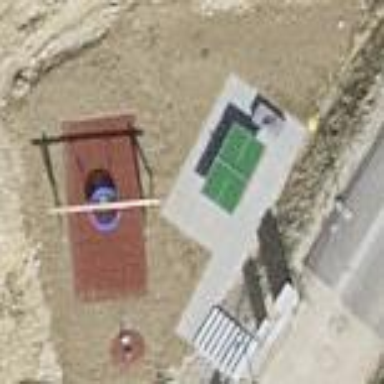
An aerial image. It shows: Playground area for leisure land.